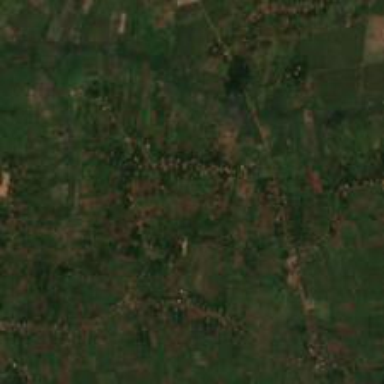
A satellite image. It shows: Village.